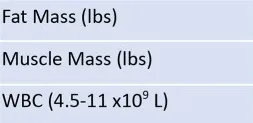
Lab values of Patient #1 at the start and the end of the program. *Sample was hemolyzed.
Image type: chart (chart)